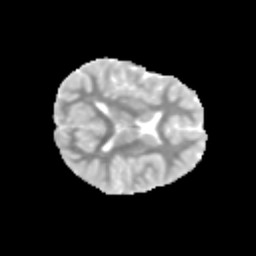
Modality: MD
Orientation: axial
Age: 9
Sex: female
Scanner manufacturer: siemens
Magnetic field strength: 3 T
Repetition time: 3.8 s
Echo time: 0.07 s